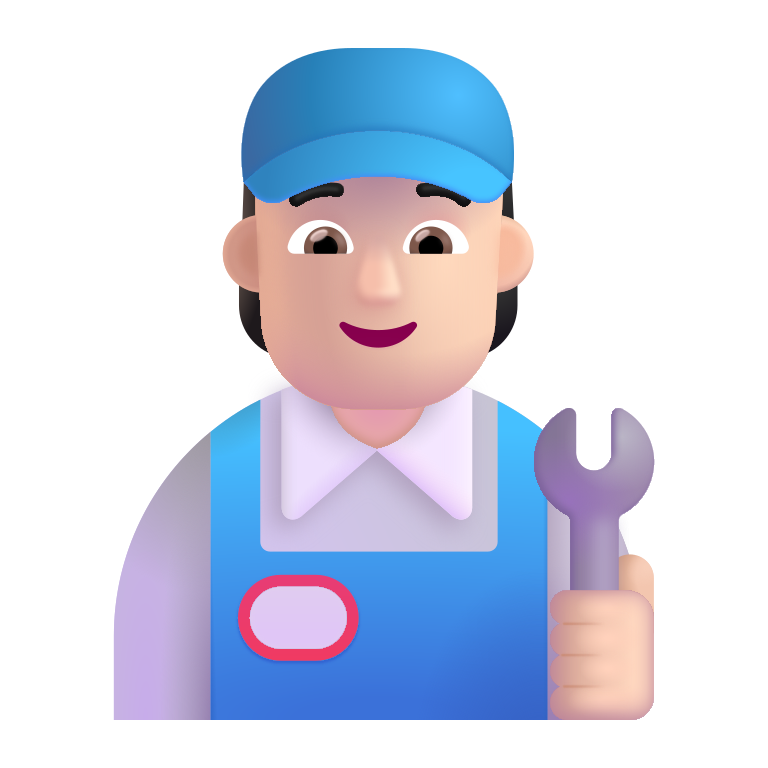
mechanic color light